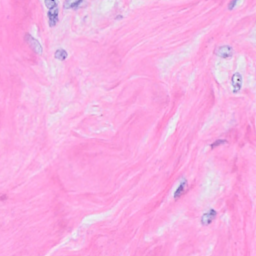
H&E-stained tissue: Breast